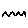
Label: zigzag